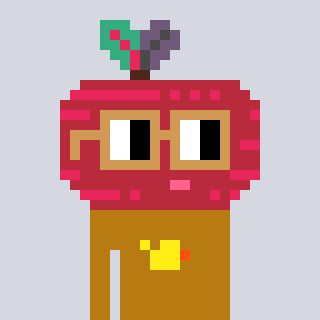
a pixel art character with square brown glasses, a beet-shaped head and a gold-colored body on a cool background